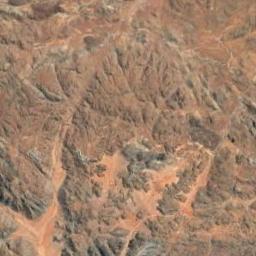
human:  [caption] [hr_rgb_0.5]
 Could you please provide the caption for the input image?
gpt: The mountain is full of yellow soil .

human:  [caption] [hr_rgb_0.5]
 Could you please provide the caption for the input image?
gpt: The mountains in the lower left corner of the image are covered by vegetation .

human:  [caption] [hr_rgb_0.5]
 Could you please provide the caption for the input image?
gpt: There are many trees on the mountain .

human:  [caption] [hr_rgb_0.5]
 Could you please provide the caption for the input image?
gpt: The mountain has a rugged surface and its rocks are red .

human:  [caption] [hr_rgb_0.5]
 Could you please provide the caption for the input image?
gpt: There are some rocks on the brown mountain .